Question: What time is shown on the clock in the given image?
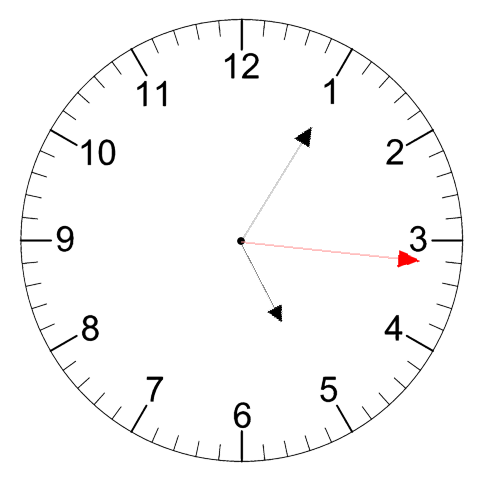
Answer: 05:05:16